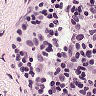
Metastatic tissue present: no